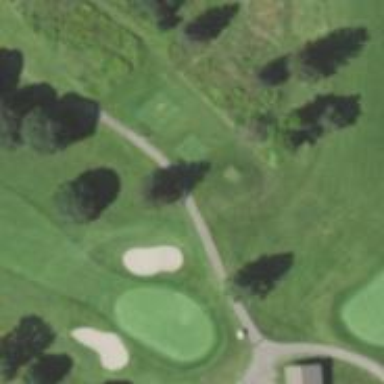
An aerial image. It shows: Golf tee.